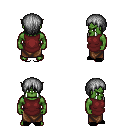
a pixel art fantasy rpg character, male body template, orc, green skin, maroon tunic, robe skirt, gray plain hairstyle, black slippers, four views (front, back, left, right), 2x2 character sprite sheet, small pixel art, hard edges, no anti-aliasing